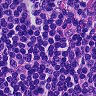
Metastatic tissue present: no